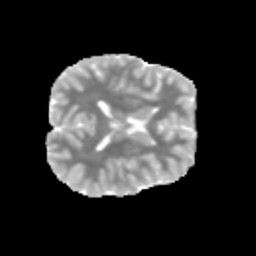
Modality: MD
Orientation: axial
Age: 11
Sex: male
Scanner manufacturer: siemens
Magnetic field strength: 3 T
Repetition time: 3.8 s
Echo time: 0.07 s